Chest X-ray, PA view. Patient: 44 years old, sex F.
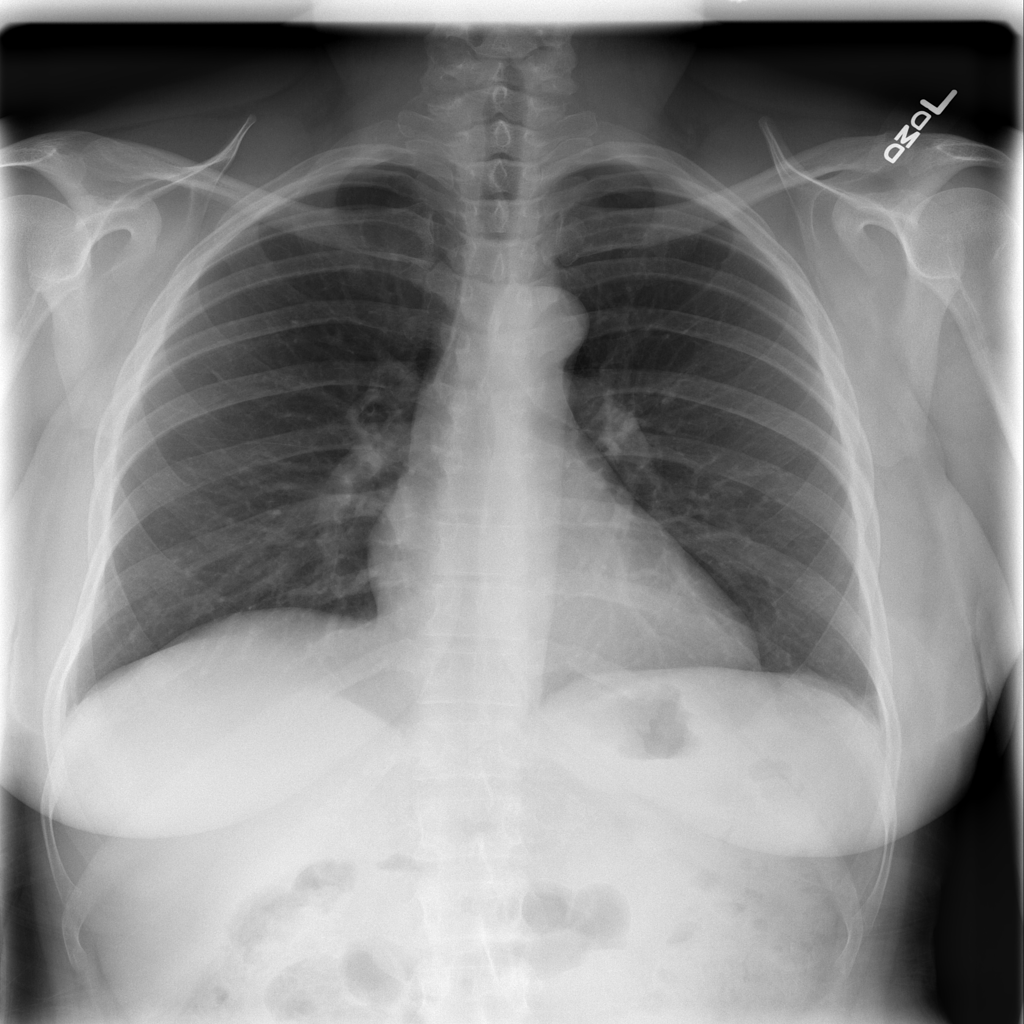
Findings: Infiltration